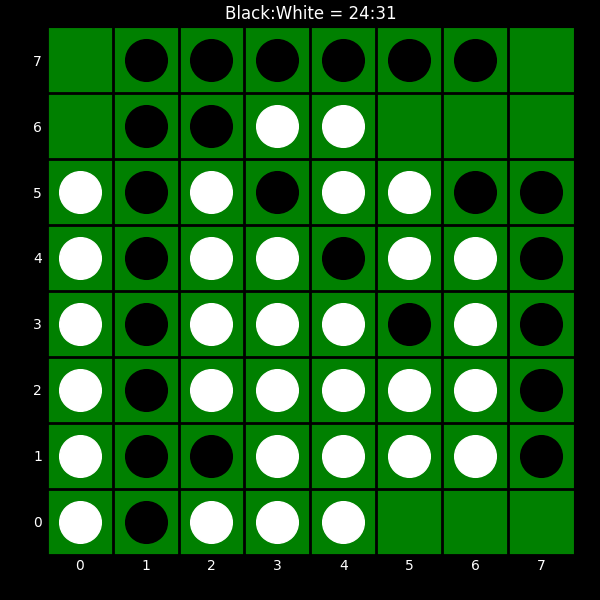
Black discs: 24
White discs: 31